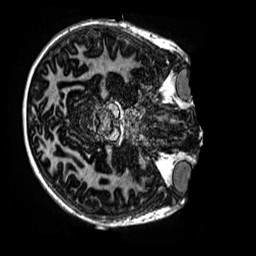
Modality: MP2RAGE
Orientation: axial
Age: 10
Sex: male
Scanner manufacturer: siemens
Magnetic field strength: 3 T
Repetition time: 4 s
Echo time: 0.00299 s